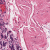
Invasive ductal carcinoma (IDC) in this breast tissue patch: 0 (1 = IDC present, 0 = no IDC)